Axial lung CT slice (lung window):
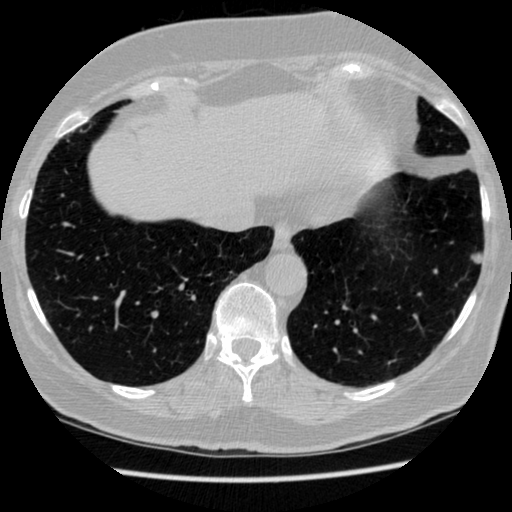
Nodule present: yes
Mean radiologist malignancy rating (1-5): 2.75